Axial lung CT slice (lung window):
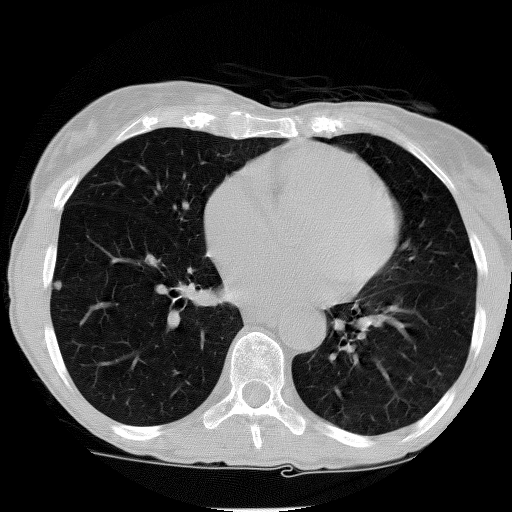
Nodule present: yes
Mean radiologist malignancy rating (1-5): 2.75